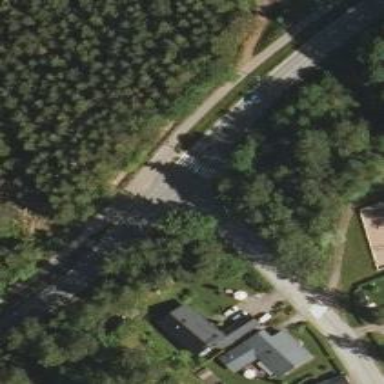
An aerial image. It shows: Uncontrolled crossing on the road.